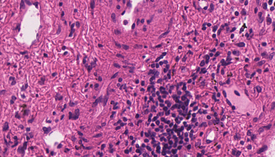
Tumor epithelial tissue: no
Tumor-associated stroma tissue: yes
Normal tissue: no